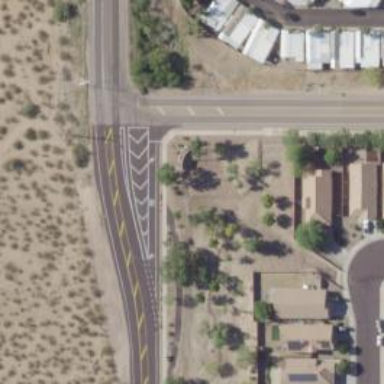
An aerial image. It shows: Road with stop sign.